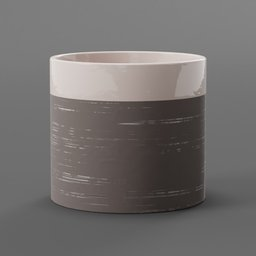
Label: decoration